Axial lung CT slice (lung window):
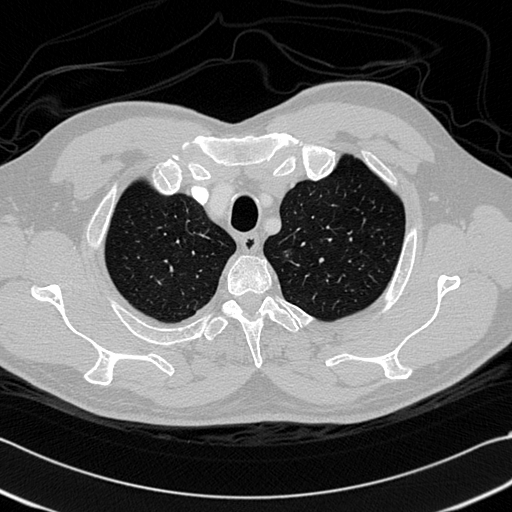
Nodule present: no